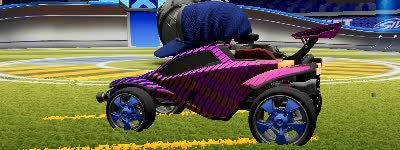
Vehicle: octane